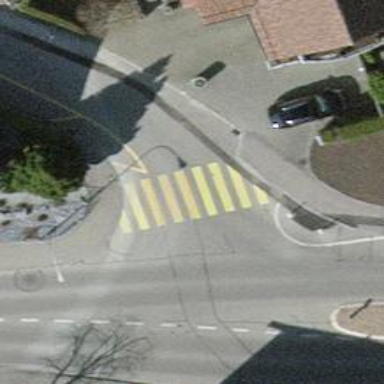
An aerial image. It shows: Uncontrolled zebra crossing.